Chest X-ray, AP view. Patient: 53 years old, sex M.
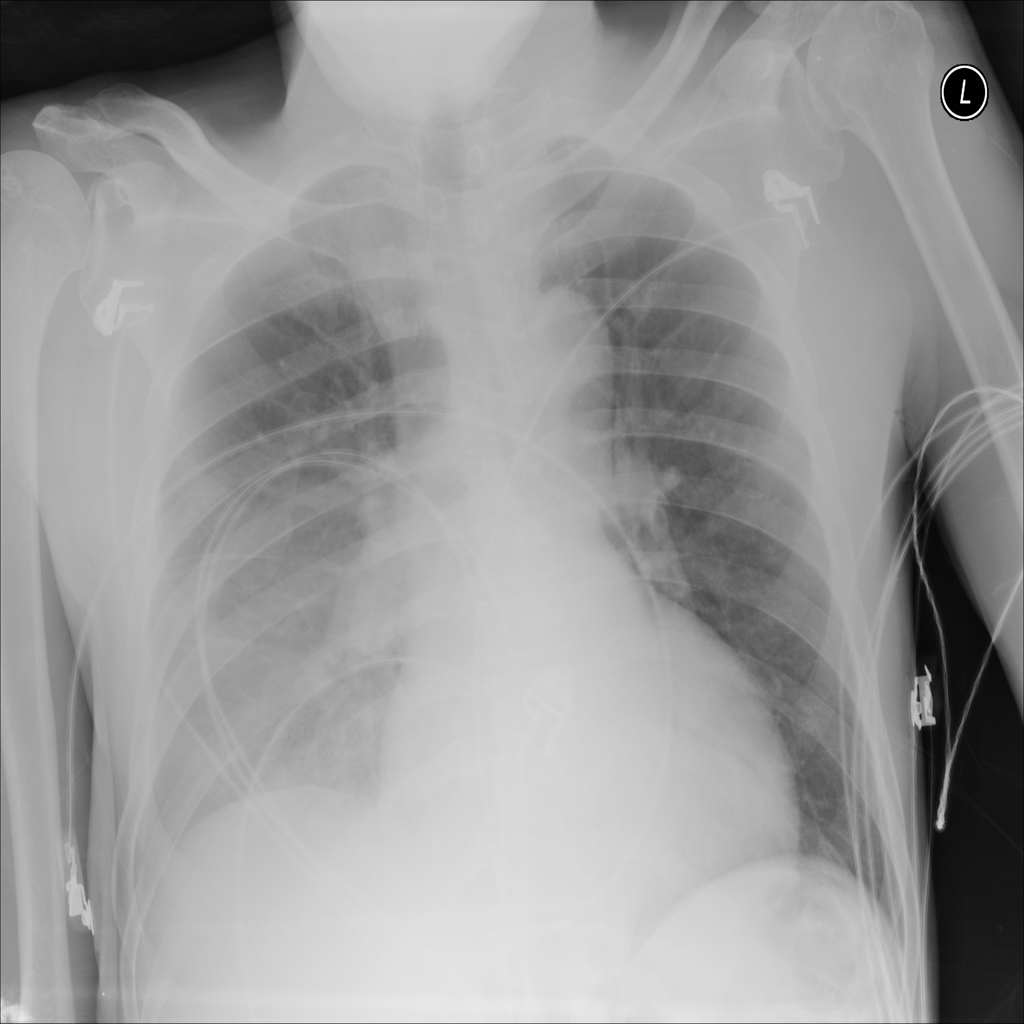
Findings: No Finding